Interaction volume radius: 5 \u00c5
Interaction volume height: 15 \u00c5
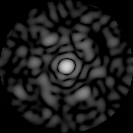
Disorder parameter: 0.836